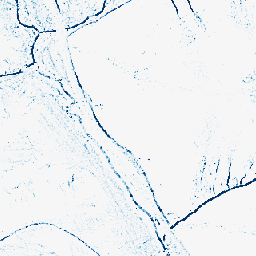
Category: morphological
Decomposition family: morphological_square
Decomposition parameters: operation: closing
size: 3
Upsampling method: nearest
Upsampling parameters: scale: 8
Upsampling scale: 8